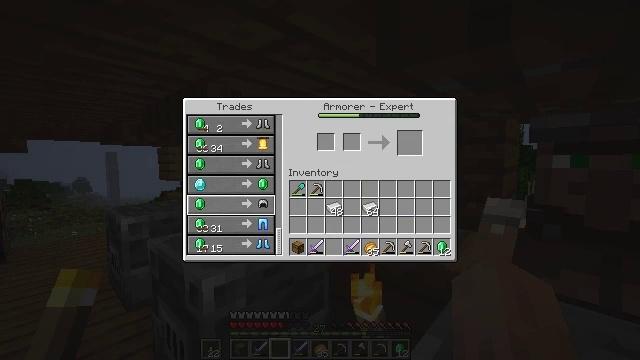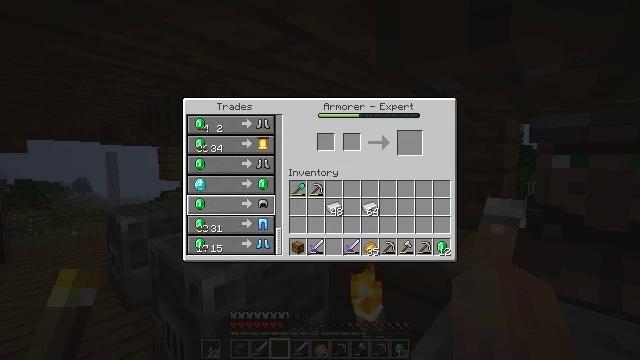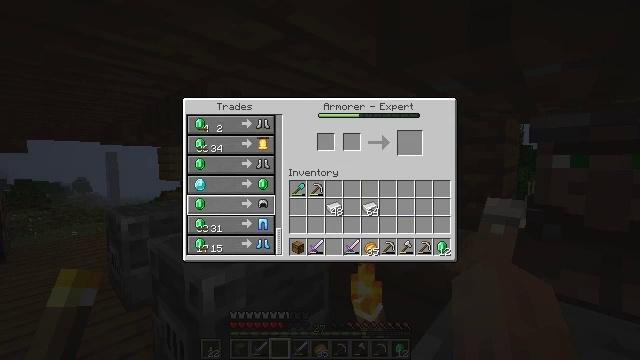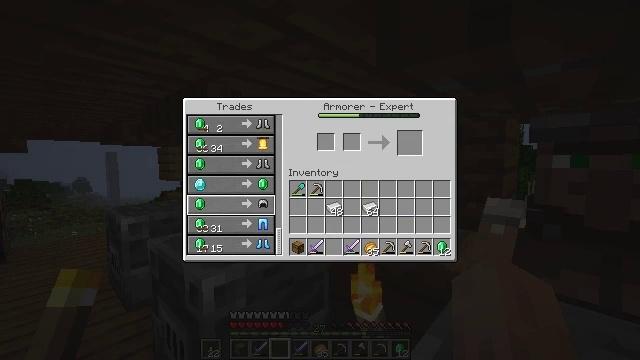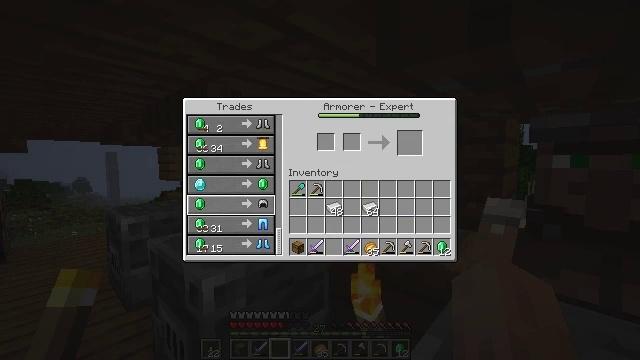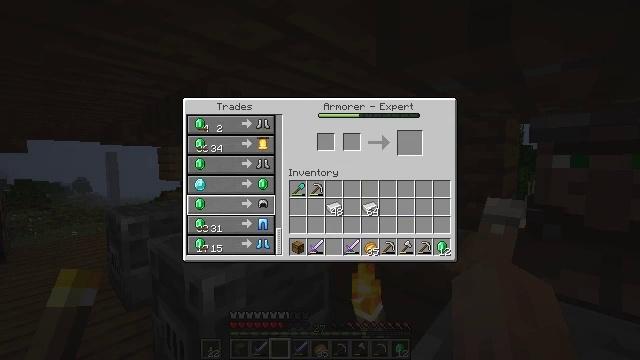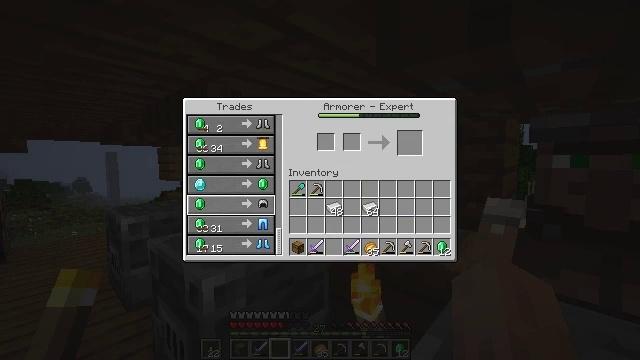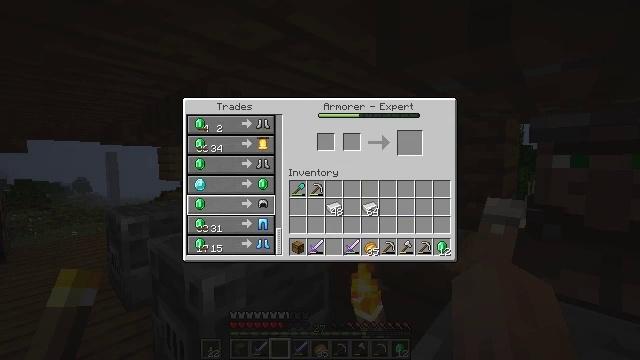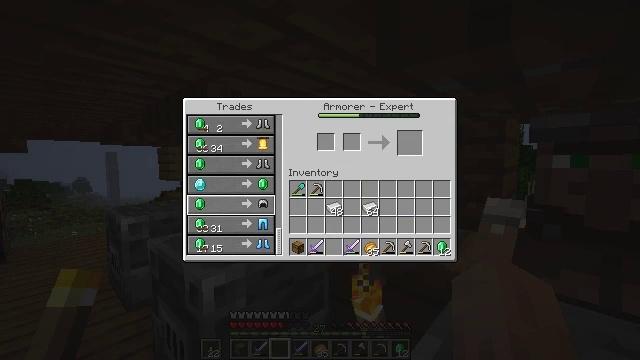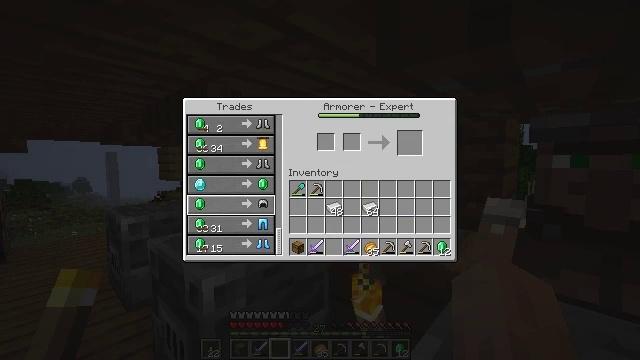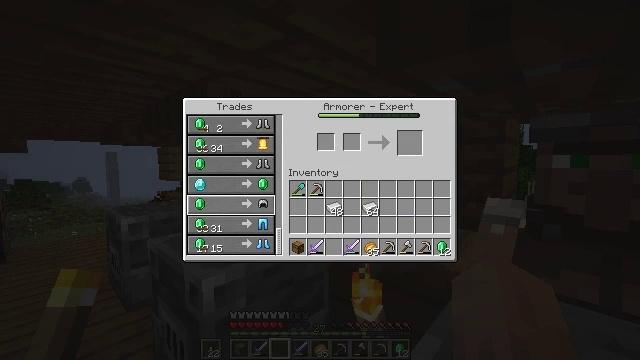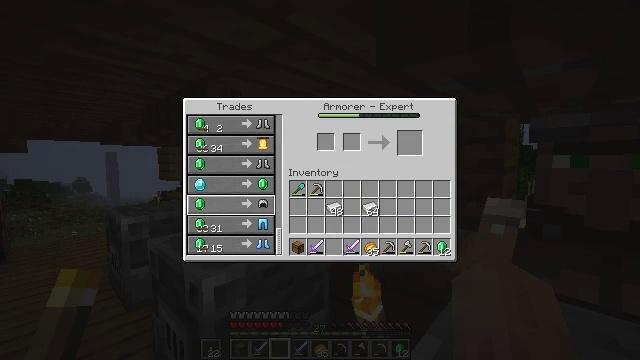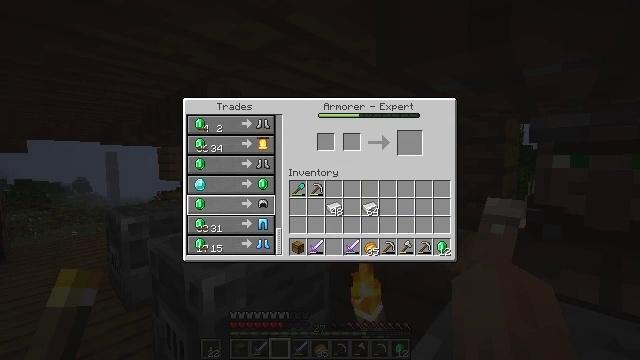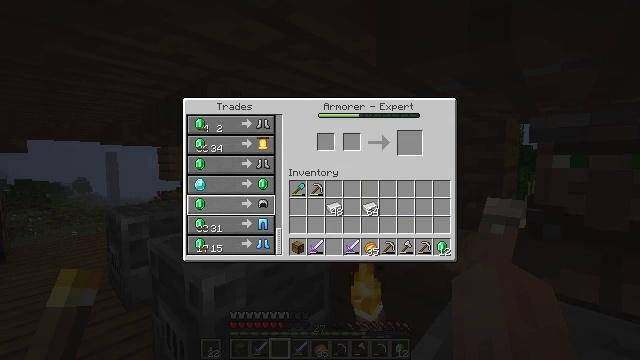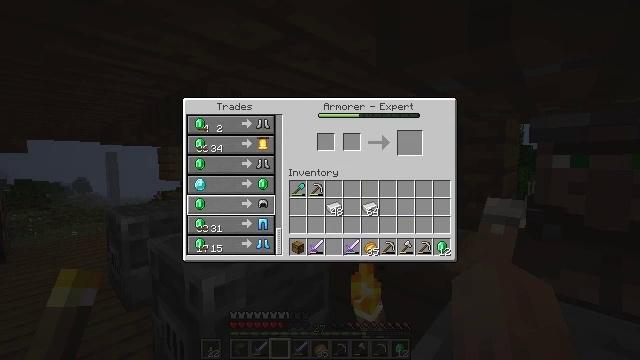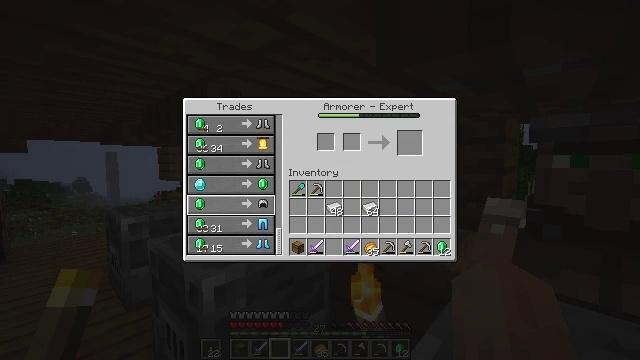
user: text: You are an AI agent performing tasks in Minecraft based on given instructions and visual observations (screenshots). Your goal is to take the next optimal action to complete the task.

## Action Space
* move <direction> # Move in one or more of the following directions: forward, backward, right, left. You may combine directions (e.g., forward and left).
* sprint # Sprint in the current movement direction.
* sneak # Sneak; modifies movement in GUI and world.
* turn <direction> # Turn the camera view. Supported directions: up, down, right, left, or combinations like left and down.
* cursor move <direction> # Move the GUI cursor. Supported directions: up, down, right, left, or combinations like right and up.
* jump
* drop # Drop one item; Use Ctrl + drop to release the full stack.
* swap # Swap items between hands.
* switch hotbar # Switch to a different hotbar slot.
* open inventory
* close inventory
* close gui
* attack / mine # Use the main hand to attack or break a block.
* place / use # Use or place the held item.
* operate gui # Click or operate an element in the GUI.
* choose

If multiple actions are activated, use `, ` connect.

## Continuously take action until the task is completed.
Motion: motion action
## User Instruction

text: Craft the chainmail helmet using the crafting table.
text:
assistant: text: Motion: no_op
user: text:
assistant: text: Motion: no_op
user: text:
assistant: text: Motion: no_op
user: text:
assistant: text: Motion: no_op
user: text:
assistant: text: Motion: no_op
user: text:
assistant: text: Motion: no_op
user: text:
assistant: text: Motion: no_op
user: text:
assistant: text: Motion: no_op
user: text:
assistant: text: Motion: no_op
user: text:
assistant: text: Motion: no_op
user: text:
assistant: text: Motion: no_op
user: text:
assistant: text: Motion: no_op
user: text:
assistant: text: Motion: no_op
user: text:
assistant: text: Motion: no_op
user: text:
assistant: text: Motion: no_op
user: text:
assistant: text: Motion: no_op
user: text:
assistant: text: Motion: no_op
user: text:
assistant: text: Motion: no_op
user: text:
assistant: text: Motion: no_op
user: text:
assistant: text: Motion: no_op
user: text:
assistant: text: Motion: no_op
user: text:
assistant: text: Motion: no_op
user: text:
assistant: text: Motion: no_op
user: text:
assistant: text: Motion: no_op
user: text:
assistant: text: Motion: no_op
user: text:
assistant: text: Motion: no_op
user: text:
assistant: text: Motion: no_op
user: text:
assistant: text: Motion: no_op
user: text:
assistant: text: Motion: no_op
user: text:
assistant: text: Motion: no_op